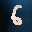
Label: 6